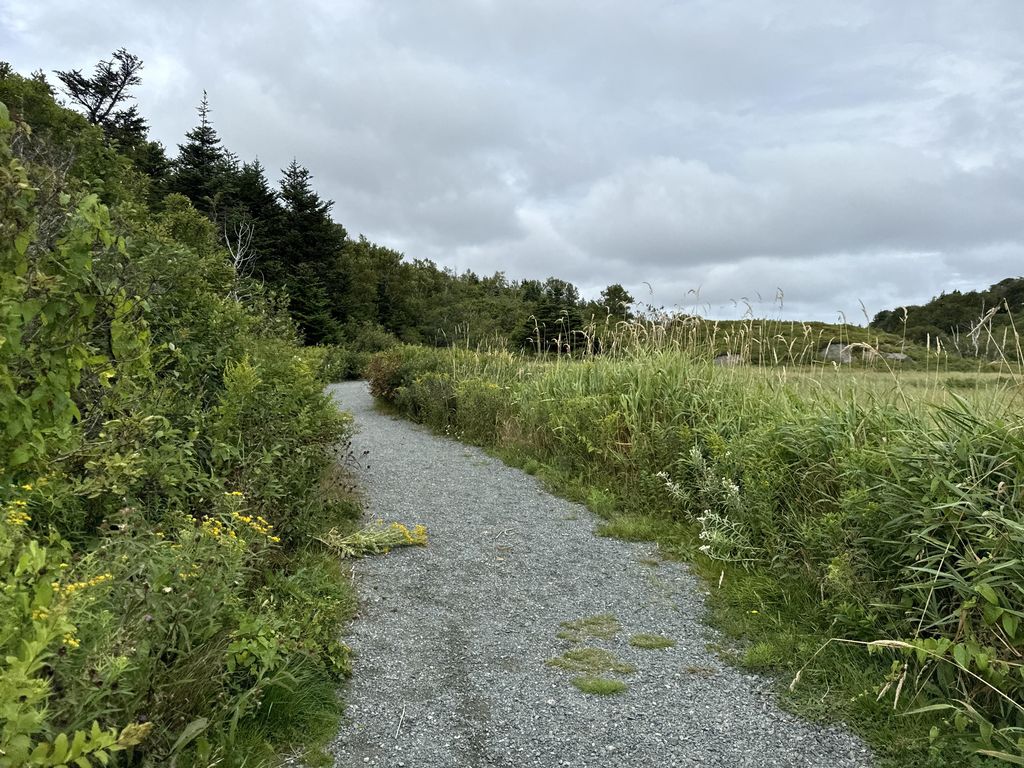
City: st_johns